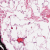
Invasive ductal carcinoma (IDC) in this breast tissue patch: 0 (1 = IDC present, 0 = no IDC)